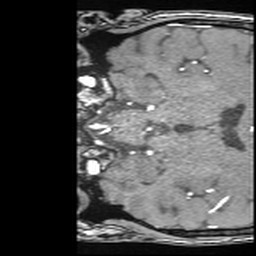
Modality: angio
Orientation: coronal
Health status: ill
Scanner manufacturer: siemens
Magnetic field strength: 3 T
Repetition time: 0.022 s
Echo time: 0.0036 s